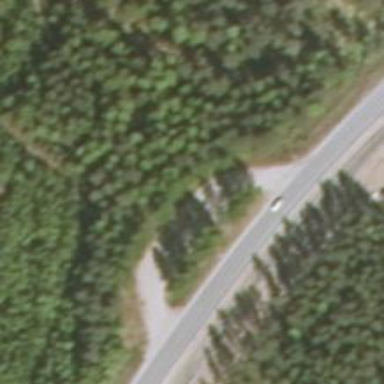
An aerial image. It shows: Rest area along the road.